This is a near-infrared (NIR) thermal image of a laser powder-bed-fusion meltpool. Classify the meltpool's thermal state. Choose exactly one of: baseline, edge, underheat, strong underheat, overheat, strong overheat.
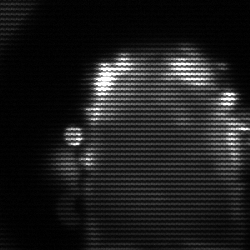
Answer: baseline